Question: I want to change the thumb color same as the minimum track color. I need to extract color at the thumb location as it moves along the slider. I want my slider thumb to look something like this, and change color in accordance with the minimum track gradient color as it moves along the slider.

Following is my code for the gradient I created
'''
func setSlider(slider:UISlider) {
let tgl = CAGradientLayer()
let frame = CGRect(x: 0.0, y: 0.0, width: slider.bounds.width, height: 10.0)
tgl.frame = frame
tgl.colors = [UIColor.black.cgColor, UIColor.red.cgColor, UIColor.yellow.cgColor, UIColor.green.cgColor]
tgl.borderWidth = 1.0
tgl.borderColor = UIColor.gray.cgColor
tgl.cornerRadius = 5.0
tgl.endPoint = CGPoint(x: 1.0, y: 1.0)
tgl.startPoint = CGPoint(x: 0.0, y: 1.0)
UIGraphicsBeginImageContextWithOptions(tgl.frame.size, false, 10.0)
tgl.render(in: UIGraphicsGetCurrentContext()!)
let backgroundImage = UIGraphicsGetImageFromCurrentImageContext()
UIGraphicsEndImageContext()
slider.setMaximumTrackImage(getBgImage(width: slider.bounds.width), for: .normal)
slider.setMinimumTrackImage(backgroundImage, for: .normal)
}
'''
'''
I tried to fetch color using the following code:
let color = sliderRating.minimumTrackImage(for: .normal)?.getPixelColor(point: CGPoint(x: Int(sender.value), y: 1))
func getPixelColor(point: CGPoint) -> UIColor? {
guard let cgImage = cgImage else { return nil }
let width = Int(size.width)
let height = Int(size.height)
let colorSpace = CGColorSpaceCreateDeviceRGB()
guard let context = CGContext(data: nil,
width: width,
height: height,
bitsPerComponent: 8,
bytesPerRow: width * 4,
space: colorSpace,
bitmapInfo: CGBitmapInfo.byteOrder32Little.rawValue | CGImageAlphaInfo.premultipliedFirst.rawValue)
else {
return nil
}
context.draw(cgImage, in: CGRect(origin: .zero, size: size))
guard let pixelBuffer = context.data else { return nil }
let pointer = pixelBuffer.bindMemory(to: UInt32.self, capacity: width * height)
let pixel = pointer[Int(point.y) * width + Int(point.x)]
let r: CGFloat = CGFloat(red(for: pixel)) / 255
let g: CGFloat = CGFloat(green(for: pixel)) / 255
let b: CGFloat = CGFloat(blue(for: pixel)) / 255
let a: CGFloat = CGFloat(alpha(for: pixel)) / 255
return UIColor(red: r, green: g, blue: b, alpha: a)
}
private func alpha(for pixelData: UInt32) -> UInt8 {
return UInt8((pixelData >> 24) & 255)
}
private func red(for pixelData: UInt32) -> UInt8 {
return UInt8((pixelData >> 16) & 255)
}
private func green(for pixelData: UInt32) -> UInt8 {
return UInt8((pixelData >> 8) & 255)
}
private func blue(for pixelData: UInt32) -> UInt8 {
return UInt8((pixelData >> 0) & 255)
}
private func rgba(red: UInt8, green: UInt8, blue: UInt8, alpha: UInt8) -> UInt32 {
return (UInt32(alpha) << 24) | (UInt32(red) << 16) | (UInt32(green) << 8) | (UInt32(blue) << 0)
}
'''
Here is a similar question I found on stack overflow for more reference:
<URL>
I tried extracting pixel color from the image but it gives me only white, gray, and darker gray shades but my track has colors ranging from black to green.
I'm getting output like this:
<URL>
<URL>
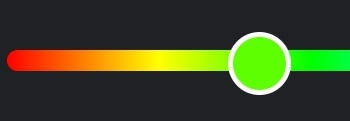
Answer: The issue is how you're determining the 'point' for your color.
The code you show:
'''
let color = sliderRating.minimumTrackImage(for: .normal)?.getPixelColor(point: CGPoint(x: Int(sender.value), y: 1))
'''
is difficult to debug.
Let's split that up:
'''
// safely unwrap the optional to make sure we get a valid image
if let minImg = sender.minimumTrackImage(for: .normal) {
let x = Int(sender.value)
let y = 1
let point = CGPoint(x: x, y: y)
// to debug this:
print("point:", point)
// safely unwrap the optional returned color
if let color = minImg.getPixelColor(pos: point) {
// do something with color
}
}
'''
By default, a slider has values between '0.0' and '1.0'. So as you drag the thumb, you'll see this output in the debug console:
'''
// lots of these
point: (0.0, 1.0)
point: (0.0, 1.0)
point: (0.0, 1.0)
point: (0.0, 1.0)
point: (0.0, 1.0)
// then when you final get all the way to the right
point: (1.0, 1.0)
'''
As you see, you're not getting the point that you want on your image.
You don't mention it, but if did something like this:
'''
sliderRating.minimumValue = 100
sliderRating.maximumValue = 120
'''
Your 'x' will range from '100' to '120'. Again, not the point you want.
Instead of using the '.value', you want to get the horizontal center of the thumb for 'x', and the vertical center of the for 'y'.
Try it like this:
'''
@objc func sliderRatingValueChanged(_ sender: UISlider) {
// get the slider's trackRect
let trackR = sender.trackRect(forBounds: sender.bounds)
// get the slider's thumbRect
let thumbR = sender.thumbRect(forBounds: sender.bounds, trackRect: trackR, value: sender.value)
// get the slider's minimumTrackImage
if let minImg = sender.minimumTrackImage(for: .normal) {
// we want point.x to be thumb rect's midX
// we want point.y to be 1/2 the height of the min track image
let point = CGPoint(x: thumbR.midX, y: minImg.size.height * 0.5)
// for debugging:
print("point:", point)
// get the color at point
if let color = minImg.getPixelColor(point: point) {
// set tint color of thumb
sender.thumbTintColor = color
}
}
// now do something with the slider's value?
let value = sender.value
}
'''